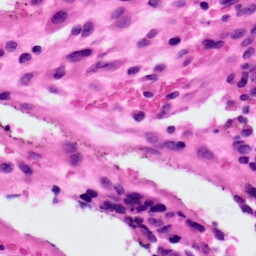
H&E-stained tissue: Ovarian